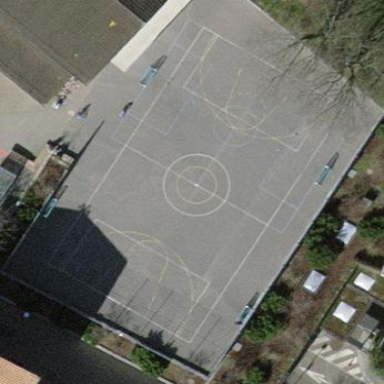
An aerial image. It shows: Multi-sport pitch with asphalt surface.